Question:
Facebook allowed wildcard domain. So any *.domain.com can be use within single application ID.
Now I want to make every Fan Page will have unique 'Page Tab URL' to my app and the example of URLs 'one.domain.com', 'two.domain.com' and more.
The subdomain actually point to main app & script will get the subdomain as unique id.
<URL>
I found 'signed_request' can add additional parameter & I'm a bit lost about this one.
May I know the logic how to make sure every Fan Page will have unique URL?
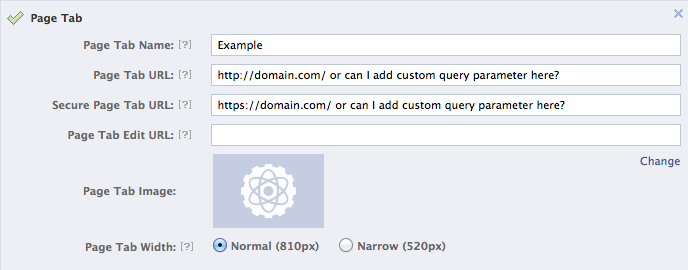
Answer: > May I know the logic how to make sure every Fan Page will have unique URL?
You can only set Page Tab URL (well two actually, one for HTTP and one for HTTPS).
You can not have different pages use the same app as a page tab and have them access different URLs from the start.
What you can do, is check the page id that you get inside the signed_request parameter - and after that, depending on the page, redirect to wherever you like or output whatever you like.